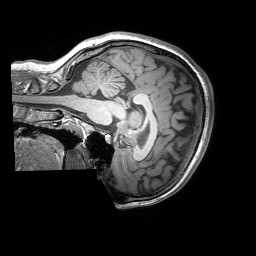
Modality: T1w
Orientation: sagittal